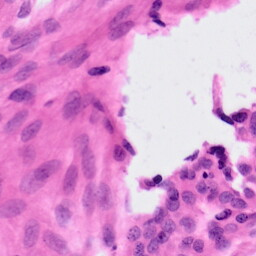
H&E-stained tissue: Ovarian